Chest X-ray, AP view. Patient: 49 years old, sex M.
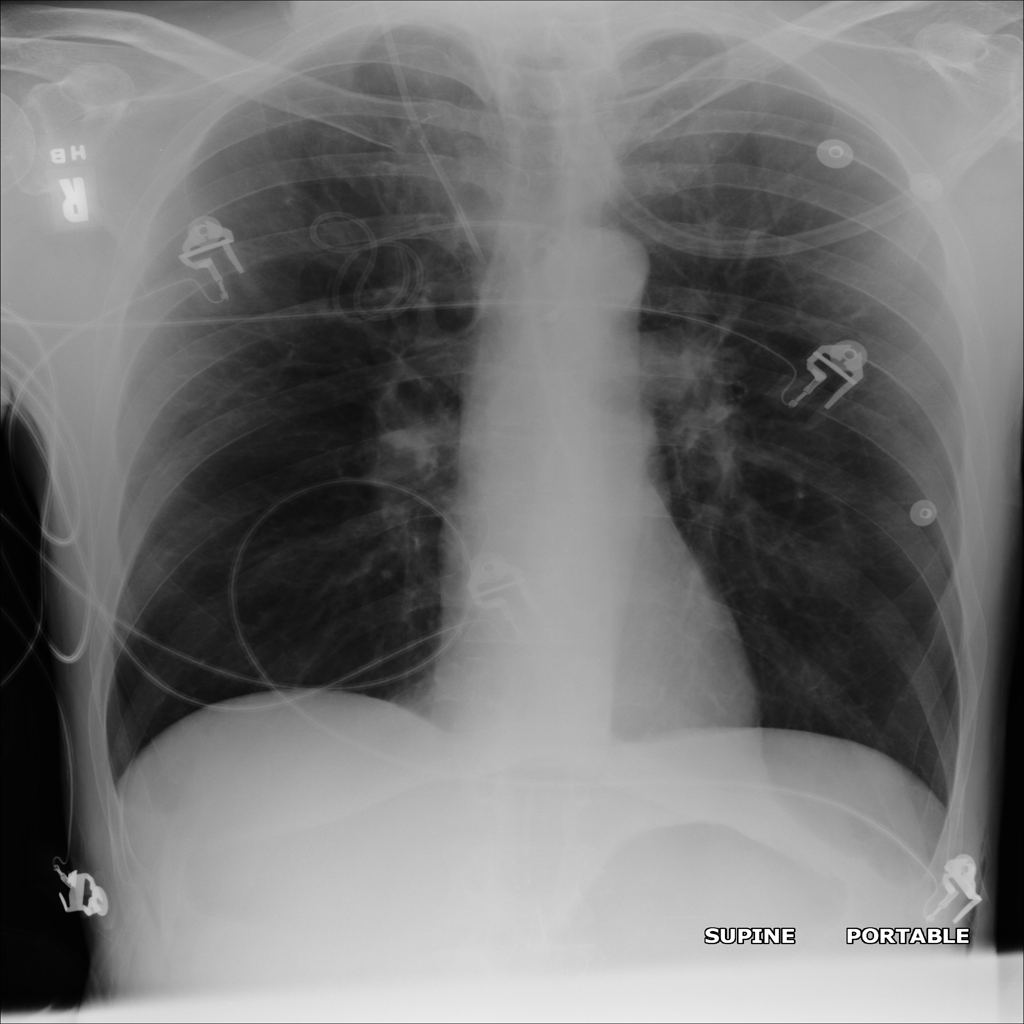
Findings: No Finding